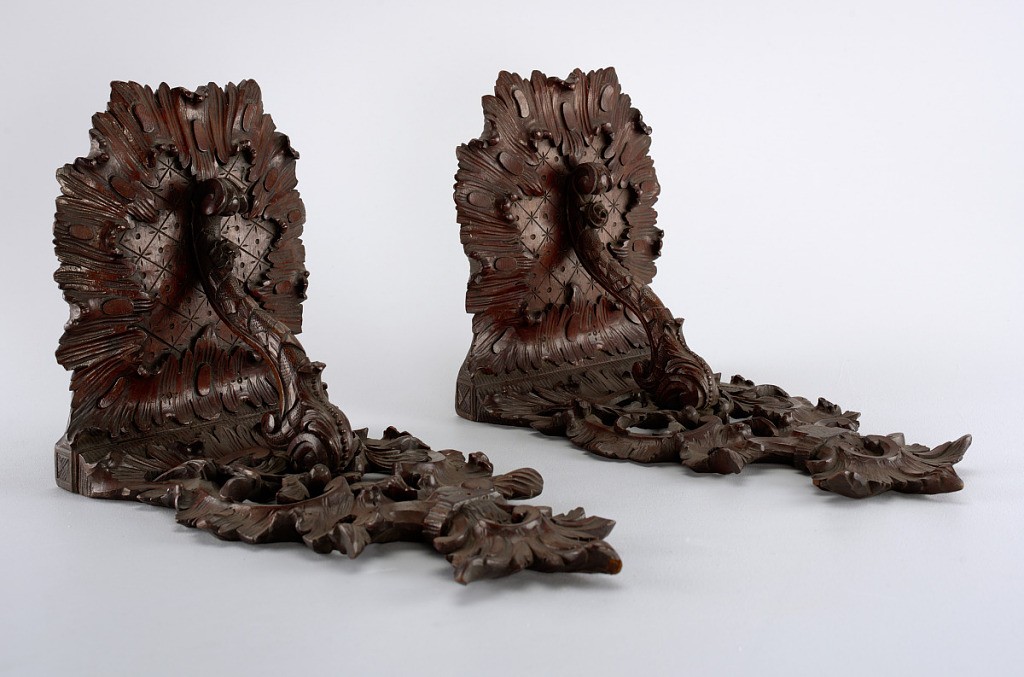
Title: Bracket
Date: mid-18th century
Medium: Carved mahogany
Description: A) Right angle wall bracket carved in acanthus pattern. Back is open-work scroll, top underside carved with seme, edged with leaves. Topside has recessed circle. Arm is a ribbon form, wrapped with a small rose near terminal scroll. B) same as A.